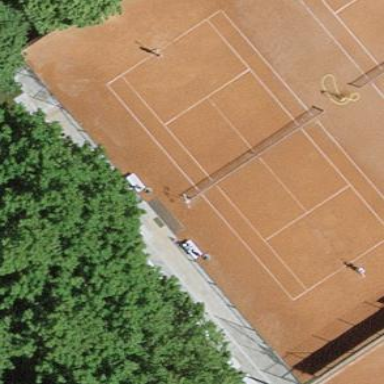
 located on pitch designated for leisure land."